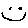
Label: smiley face